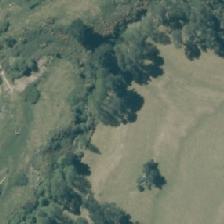
Land cover: deciduous_hardwood